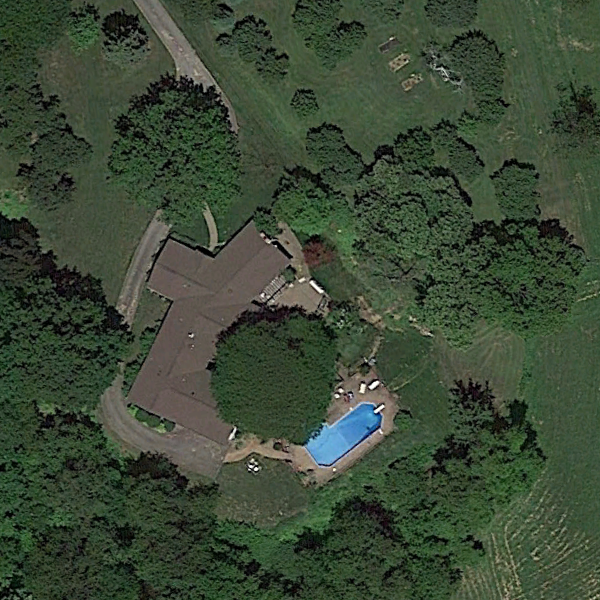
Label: SparseResidential